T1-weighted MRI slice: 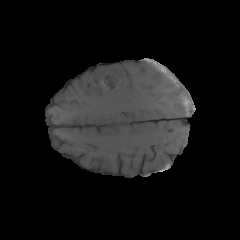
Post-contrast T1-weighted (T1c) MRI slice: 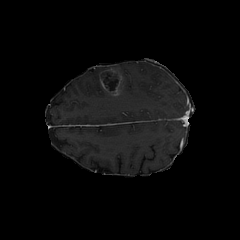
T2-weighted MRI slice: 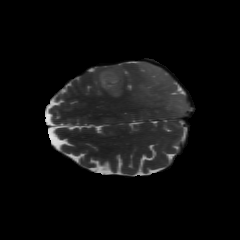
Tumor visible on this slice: yes